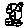
Label: circle